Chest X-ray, AP view. Patient: 29 years old, sex F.
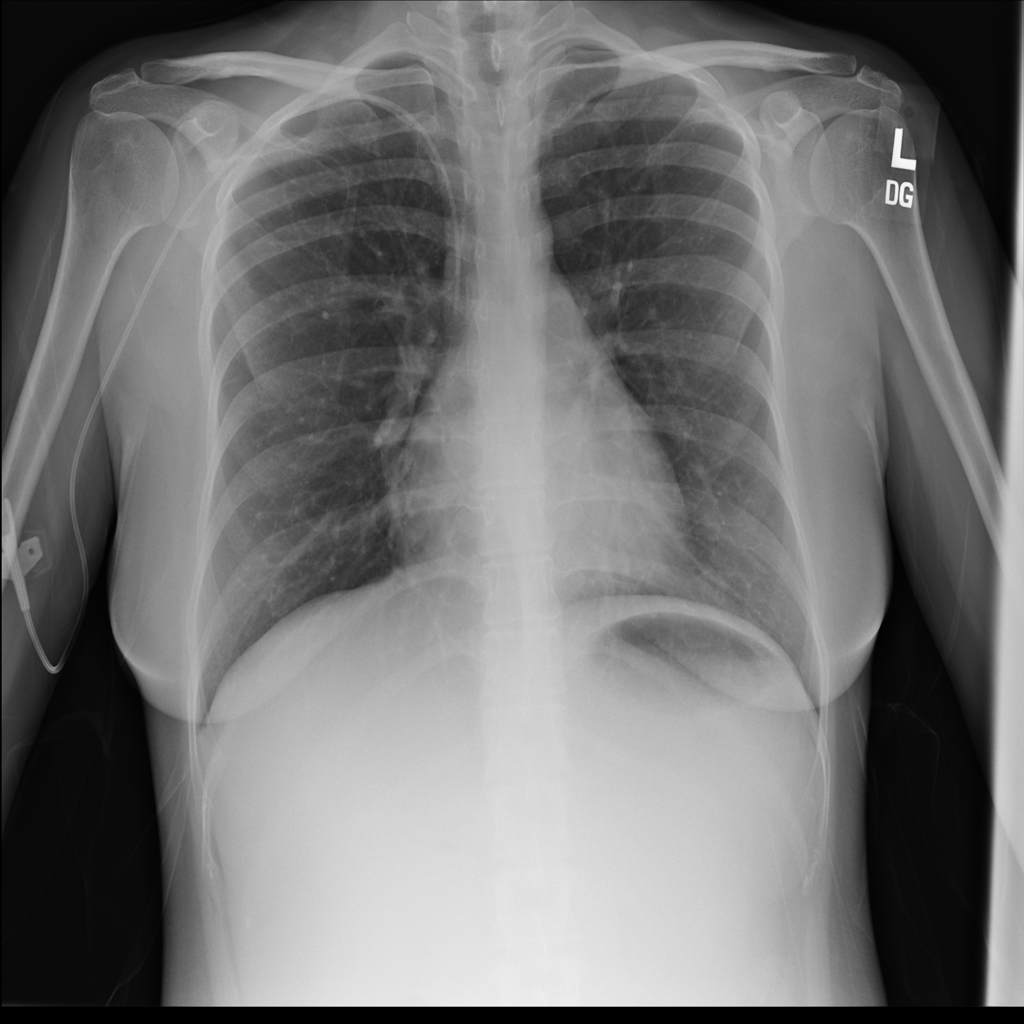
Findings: No Finding